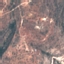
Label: HerbaceousVegetation